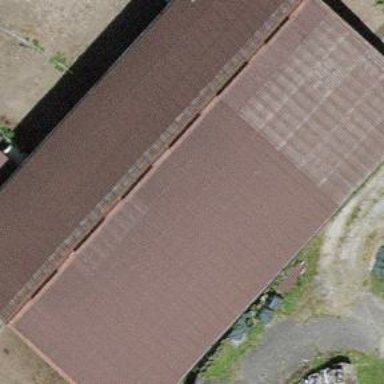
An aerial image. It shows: Farm auxiliary building.